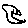
Label: bird